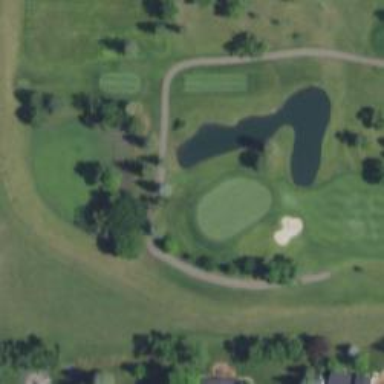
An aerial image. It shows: View of golf hole.